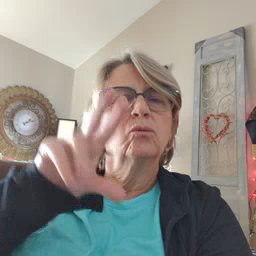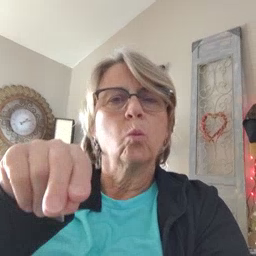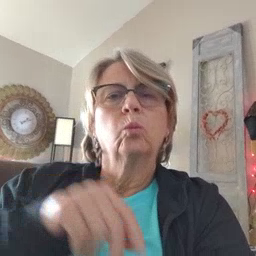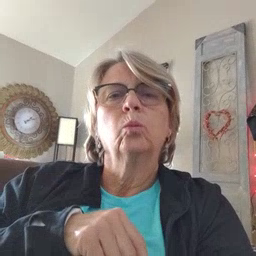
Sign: no